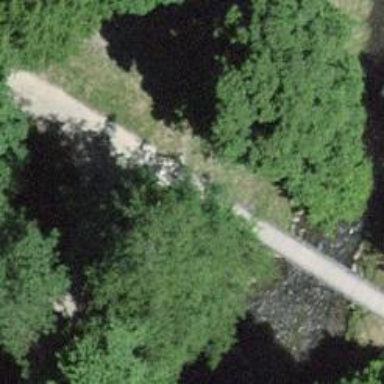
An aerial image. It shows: Path leading to bridge.